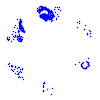
Particle: pion